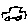
Label: car